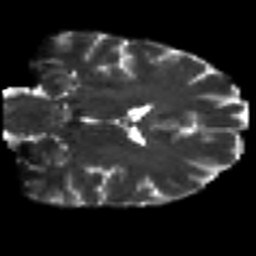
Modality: T2w
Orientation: coronal
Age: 38
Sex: male
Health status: ill
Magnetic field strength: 3 T
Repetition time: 8.4 s
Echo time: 0.0926 s